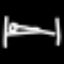
Label: bed